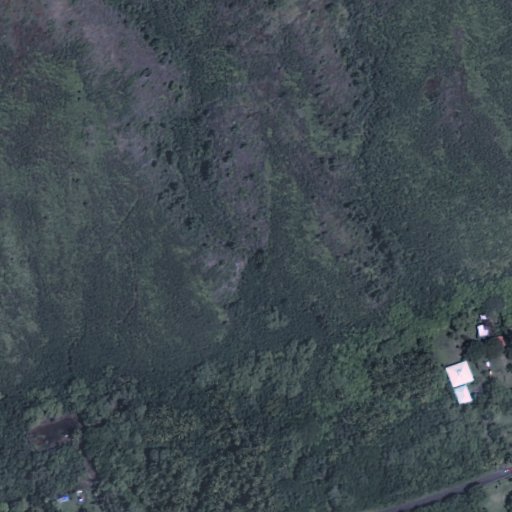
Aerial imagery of valley in Hawaii named Kanapalu Gulch containing only unknown